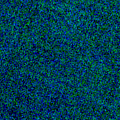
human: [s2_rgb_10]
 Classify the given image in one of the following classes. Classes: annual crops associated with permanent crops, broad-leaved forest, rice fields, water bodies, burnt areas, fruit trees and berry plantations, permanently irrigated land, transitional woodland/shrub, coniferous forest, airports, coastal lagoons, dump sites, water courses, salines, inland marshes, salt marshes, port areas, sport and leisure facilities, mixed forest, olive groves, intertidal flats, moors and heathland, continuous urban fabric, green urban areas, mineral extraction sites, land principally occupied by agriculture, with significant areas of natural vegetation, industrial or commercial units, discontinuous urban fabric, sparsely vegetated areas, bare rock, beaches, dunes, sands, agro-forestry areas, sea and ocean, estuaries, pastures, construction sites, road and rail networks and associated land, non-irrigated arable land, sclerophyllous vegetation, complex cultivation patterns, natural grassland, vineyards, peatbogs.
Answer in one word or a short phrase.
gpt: sea and ocean